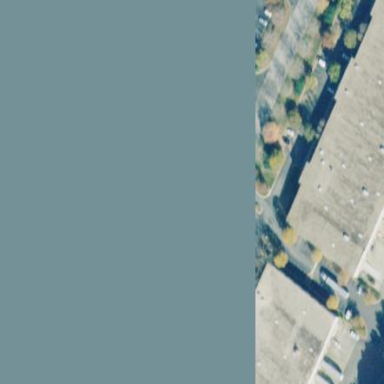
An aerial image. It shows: Warehouse building.